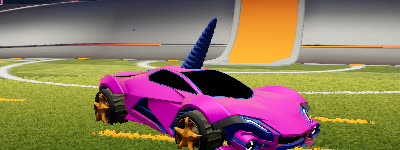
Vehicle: werewolf